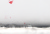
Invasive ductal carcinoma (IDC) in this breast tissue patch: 0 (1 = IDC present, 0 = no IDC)